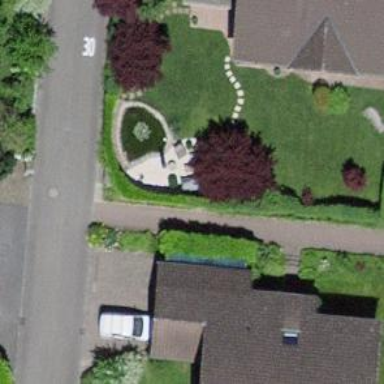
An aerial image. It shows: Hedge acting as barrier.